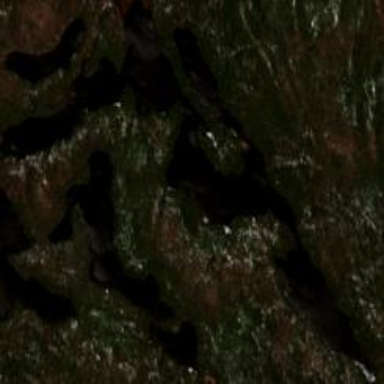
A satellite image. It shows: Serene lake.